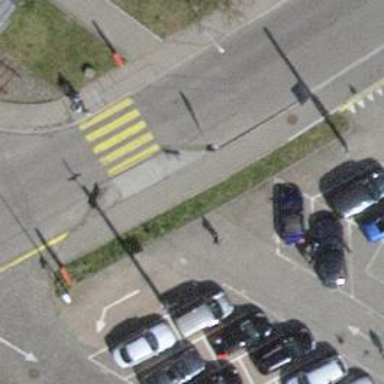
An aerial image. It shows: Uncontrolled crossing on the road.